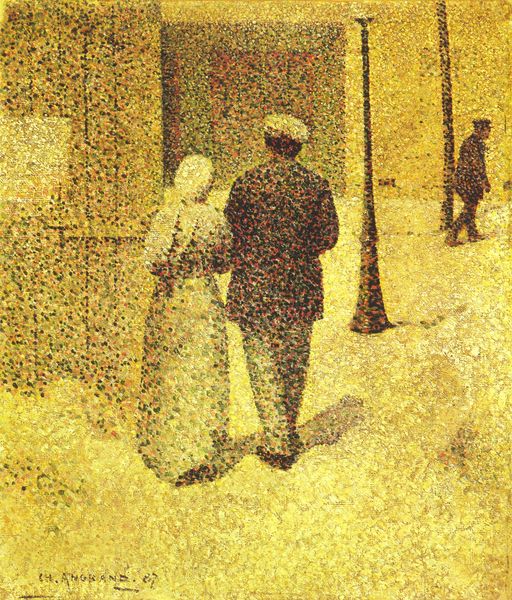
Titel: Mann und Frau auf der Straße
Künstler: Charles Théophile Angrand
Standort: Paris
Institution: Musée National d'Art Moderne
Schlagwörter: dunkel, gemälde, mann, schatten, gelb, impressionismus, menschen, ocker, stadt, braun, bunt, frau, hell, holz, hut, kleid, lampe, lampen, laterne, laternen, licht, männer, orange, paris, rücken, schwarz, strasse, tür, weiss, gebäude, haus, schleier, schnee, tuch, weg, beige, haube, rock, anzug, hose, jacke, kappe, mütze, kleidung, häuser, gehen, sonne, boden, gold, drei, paar, kontrast, farbig, rückenansicht, divisionismus, zwei, schuhe, mast, moderne, pointilismus, abstrakt, hellbraun, farbe, türe, winter, spazieren, platz, kopftuch, tor, punkte, pärchen, helligkeit, spaziergang, hinten, gehweg, rückenfiguren, von hinten, ehepaar, dunkle, straßenlaterne, flirren, seurat, signac, gelblich, getupft, tunnel, impressionsimus, pointillismus, postimpressionismus, pointelismus, neo, signag, kirchgang, riegel, zusammen, beoge, arm in arm, laternenmast, emil bonnard, liscjt, pointellismaus, rüchenansicht, sandfarbe, spatzieren